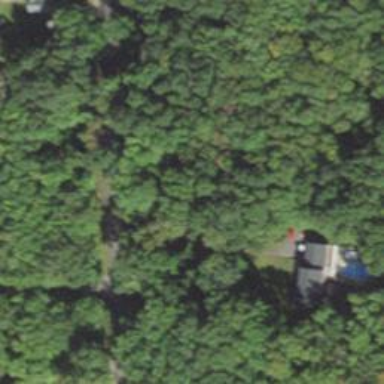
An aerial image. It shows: Residential driveway.